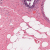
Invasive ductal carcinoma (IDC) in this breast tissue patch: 0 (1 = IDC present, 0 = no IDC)